Question: The scenario is the following:
I have a big CVS repository that I want to convert to 14 distinct git repositories.
The 'cvs2git' part of the process is fine and leads to a big repository repo.git.
For each of the 14 git repo, I clone the main repo and I run the following command :
'''
git filter-branch -d /tmp/rep --tag-name-filter cat --prune-empty --subdirectory-filter "sub/directory" -- --all
'''
However, prior to this command, I have to perform another 'git filter-branch' command for some git repositories because I have to rewrite the commits to move a file from a directory to another. The '--tree-filter' is the option I use. Here is a example of the command line executed:
'''
script_tree_filter="if test -f rep/to/my/file && test -d another/rep ; then echo Moving my file ; mv rep/to/my/file another/rep; fi"
git filter-branch -d /tmp/rep --tag-name-filter cat --prune-empty --tree-filter '$script_tree_filter' -- --all
'''
At the end of the process (14500 commits: it takes about 1 hour !) I clean the refs and use 'git gc':
'''
git for-each-ref --format="%(refname)" refs/original/ | xargs -n 1 git update-ref -d
git reflog expire --expire=now --all
git gc --prune=now
'''
At the end I obtain a repository with a size of 1.2Go (which is still obviously too big), and by looking at the commits, I can see that a lot of old ones are still present. They concern file and directories which should not be here anymore after the '--subdirectory-filter' command.
In the history of the commits, there is a discontinuity between the unwanted commits and the good ones as seen in 'gitk --all':

I am pretty certain that those commits are still present because of the tags on some on them. If this is the case, is it possible to remove those tags without removing the one on the good commits ?
If the tags are not the reason, any idea ?
For more information, the content of the 'refs' directory (in the git repository obtained by subdirectory-filter) is empty:
'''
$ ls -R refs/
refs/:
heads original tags
refs/heads:
refs/original:
refs
refs/original/refs:
heads tags
refs/original/refs/heads:
refs/original/refs/tags:
refs/tags:
'''
I've found that the branches and tags are listed in the file 'packed-refs' in the git repository:
'''
d0c675d8f198ce08bb68f368b6ca83b5fea70a2b refs/tags/v03-rev-04
95c3f91a4e92e9bd11573ff4bb8ed4b61448d8f7 refs/tags/v03-rev-05
'''
There are 817 tags and 219 branches listed in the file.
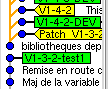
Answer: I managed to solve my problem by changing the way I used 'cvs2git': instead of converting the whole CVS base and then use the 'subdirectory-filter' command, I converted each of the submodules I wanted. In my case, this led to launch 18 different 'cvs2git' commands:
'''
cvs2git --blobfile=blob --dump=dump /path/to/cvs/base
# Module 1
git filter-branch --tag-name-filter cat --prune-empty --subdirectory-filter "path/to/module1" -- --all
# Module 2
git filter-branch --tag-name-filter cat --prune-empty --subdirectory-filter "path/to/module2" -- --all
'''
'''
# Module 1
cvs2git --blobfile=blob_module1 --dump=dump_module1 /path/to/cvs/base/path/to/module1
# Module 2
cvs2git --blobfile=blob_module2 --dump=dump_module2 /path/to/cvs/base/path/to/module2
'''
Each repository has now a perfect history.
Why the previous method didn't work ? My guess is that 'cvs2git' was confused with all the submodules (some of them had their directory name changed during their history).
@Michael @CharlesB Thank you for taking your time to answer and help me.